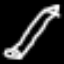
Label: pencil